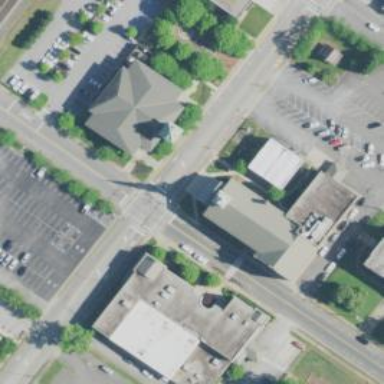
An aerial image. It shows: Building that is place of worship.